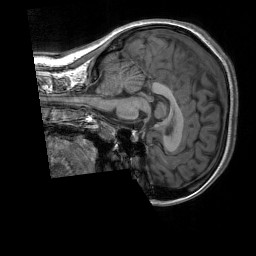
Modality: T1w
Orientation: sagittal
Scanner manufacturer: siemens
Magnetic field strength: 3 T
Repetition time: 1.76 s
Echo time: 0.0022 s